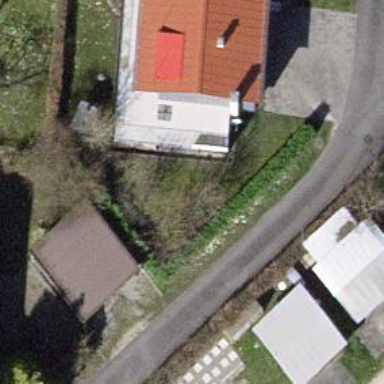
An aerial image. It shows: Bungalow.